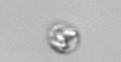
Label: Amoeba